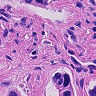
Metastatic tissue present: yes